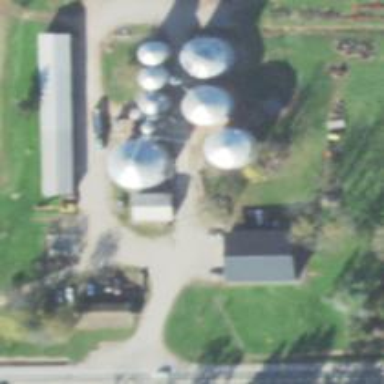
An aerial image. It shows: Silo.